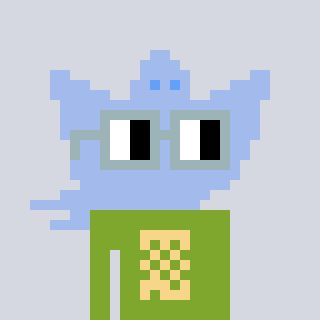
a pixel art character with square dark gray glasses, a ghost-B-shaped head and a slimegreen-colored body on a cool background